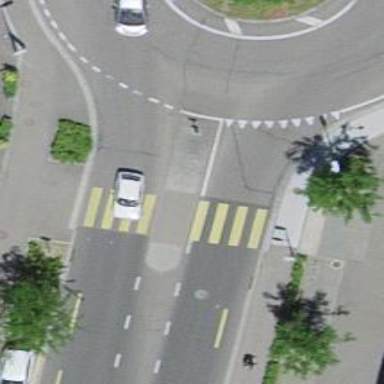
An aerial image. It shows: Uncontrolled road crossing with pedestrian island.